Question: I'm making 10 stars on JPanel with random location.
But the thing is when i set layout, the starts doesn't show up.
'''
public class Main {
public static void main(String[] args) {
JFrame frame = new JFrame();
frame.setSize(300, 300);
frame.setDefaultCloseOperation(JFrame.EXIT_ON_CLOSE);
Container c = frame.getContentPane();
c.setLayout(new BorderLayout());
JPanel northPanel = new JPanel(new FlowLayout());
northPanel.add(new JButton("Open"));
c.add(northPanel, BorderLayout.NORTH);
JPanel southPanel = new JPanel(new FlowLayout());
southPanel.add(new JButton("Integer Input"));
c.add(southPanel, BorderLayout.SOUTH);
JPanel centerPanel = new JPanel(null);
centerPanel.setBackground(Color.pink);
for(int i = 0; i < 10; i++) {
int x = (int) (Math.random() * 300);
int y = (int) (Math.random() * 300);
JLabel label = new JLabel("*");
label.setLocation(x, y);
label.setForeground(Color.green);
label.setOpaque(true);
centerPanel.add(label);
}
c.add(centerPanel, BorderLayout.CENTER);
frame.setVisible(true);
}
'''
in the pink section, it is supposed to be shown 10 stars

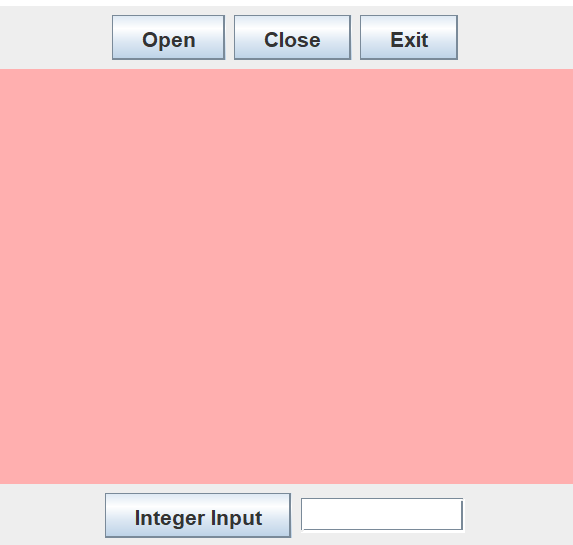
Answer: I found my own way.
after set label.setSize(10,10);
i could find 10 stars in the panel.